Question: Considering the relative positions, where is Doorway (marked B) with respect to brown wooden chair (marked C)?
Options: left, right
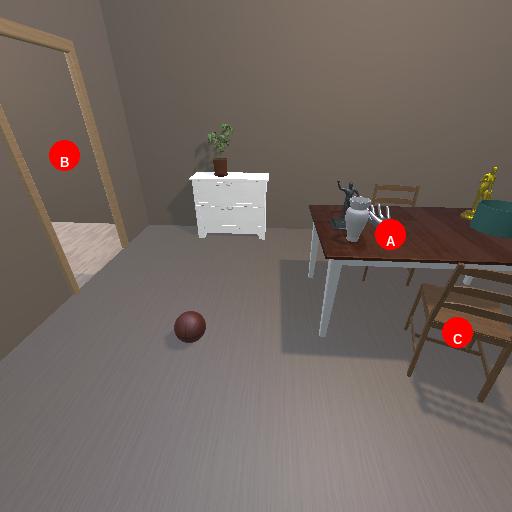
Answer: left